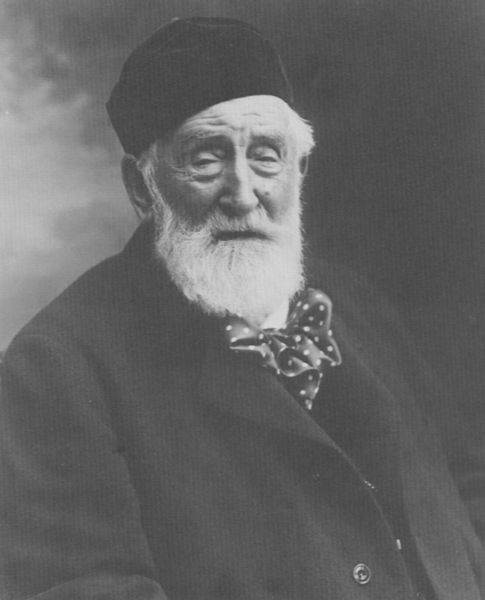
Titel: Henri Harpignies (1819-1916), Maler
Künstler: Atelier Nadar
Institution: unbekannt
Schlagwörter: mann, weiß, sitzen, grau, hut, mund, nase, ohr, schwarz, blick, schal, schleife, alt, bart, kappe, mütze, augen, kragen, vollbart, ärmel, portrait, porträt, haare, mantel, knopf, ohren, seide, alter mann, halstuch, fliege, lider, foto, fotografie, photographie, punkte, alter, gepunktet, tupfen, photo, müde, russe, pünktchen, lid, sugen